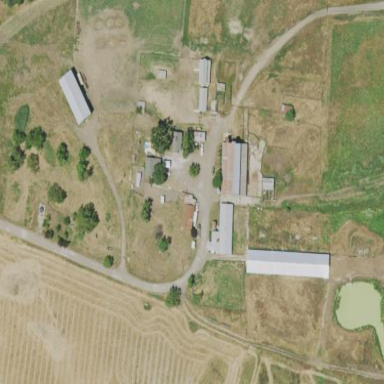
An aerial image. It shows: Farmyard area.